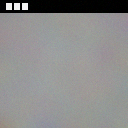
Screen state: on